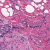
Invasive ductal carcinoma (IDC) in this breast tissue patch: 0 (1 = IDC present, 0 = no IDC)